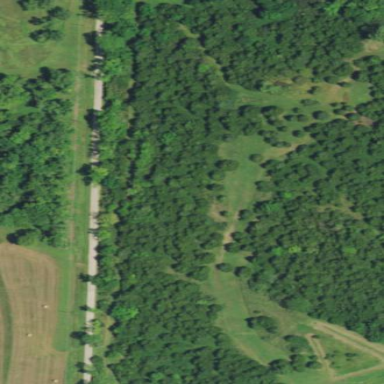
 specifically designed for the sport of disc golf."